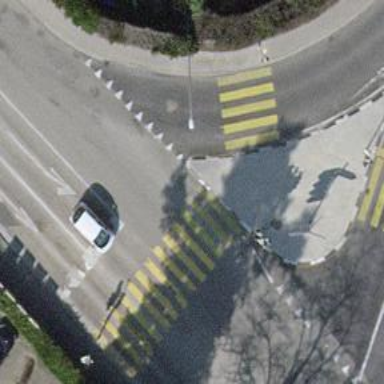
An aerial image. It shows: Kerb barrier.